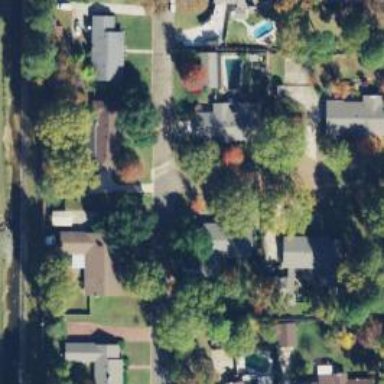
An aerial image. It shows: Residential road.